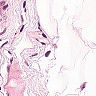
Metastatic tissue present: no